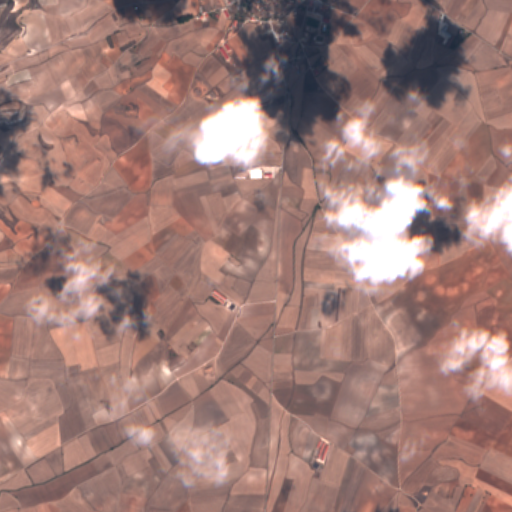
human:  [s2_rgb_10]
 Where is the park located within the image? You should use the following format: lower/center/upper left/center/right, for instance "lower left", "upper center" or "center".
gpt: The park is located in the upper center of the image.
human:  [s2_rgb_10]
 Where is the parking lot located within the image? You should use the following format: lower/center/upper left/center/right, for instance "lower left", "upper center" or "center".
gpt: The parking lot is located in the upper center of the image.
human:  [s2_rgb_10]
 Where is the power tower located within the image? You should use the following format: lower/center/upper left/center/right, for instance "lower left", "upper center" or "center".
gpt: The power tower is located in the upper center of the image.
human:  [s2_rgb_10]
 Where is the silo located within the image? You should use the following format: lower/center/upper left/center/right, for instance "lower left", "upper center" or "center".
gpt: The silo is located in the upper center of the image.
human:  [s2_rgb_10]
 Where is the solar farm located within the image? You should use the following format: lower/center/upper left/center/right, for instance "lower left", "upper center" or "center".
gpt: The solar farm is located in the upper center of the image.
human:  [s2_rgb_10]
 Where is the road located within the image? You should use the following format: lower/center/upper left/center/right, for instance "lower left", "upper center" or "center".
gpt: There is no road in the image.